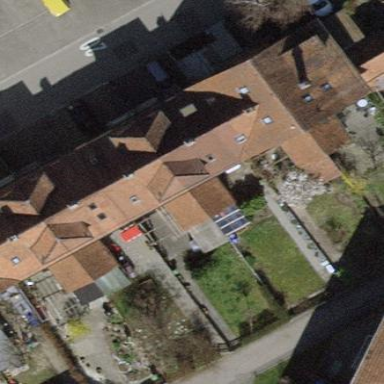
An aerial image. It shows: Building with tile roof.